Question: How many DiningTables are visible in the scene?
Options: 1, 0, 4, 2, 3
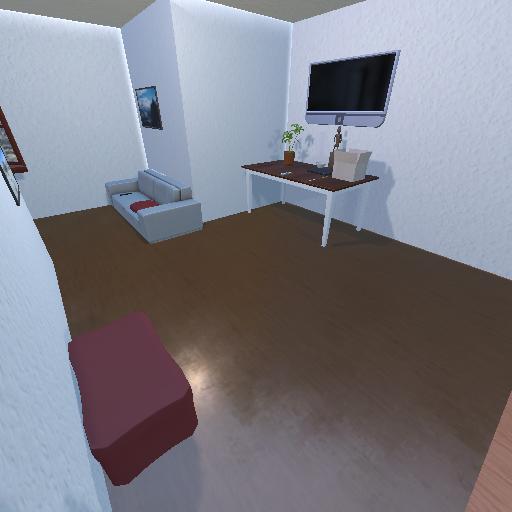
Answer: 1